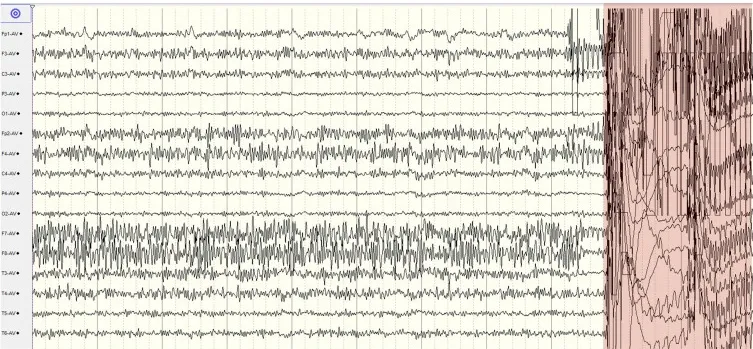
Continuous scalp EEG recording before and after electroacupuncture. Epileptic discharges before electroacupuncture.
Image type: electrography (eeg)